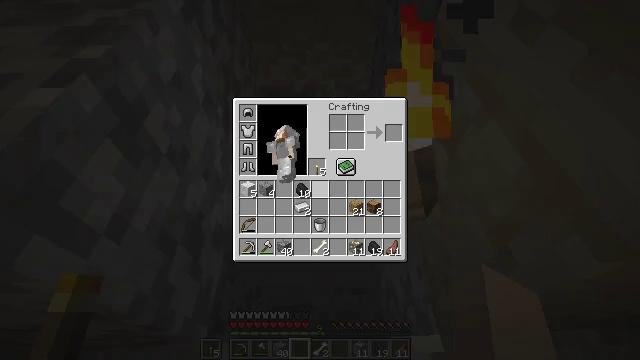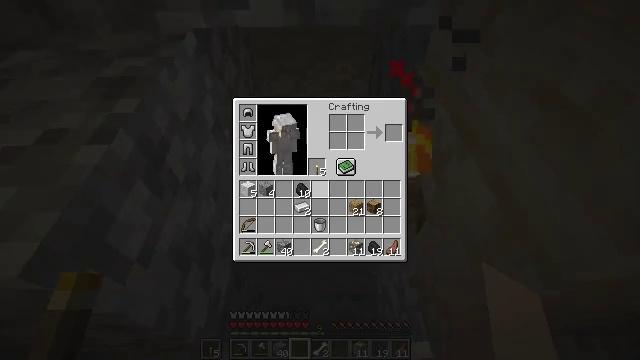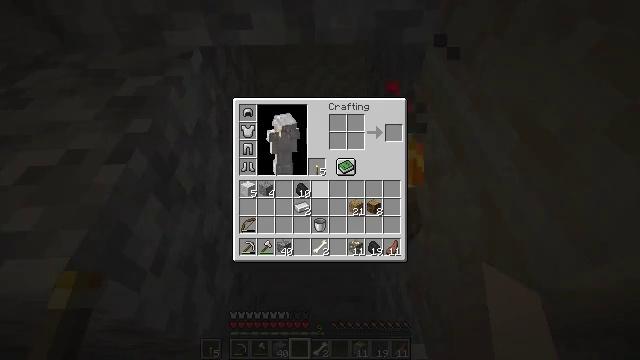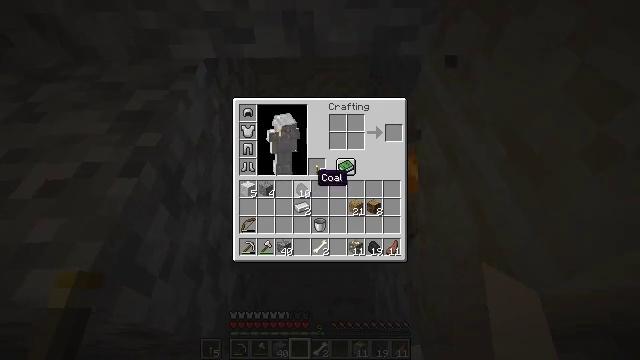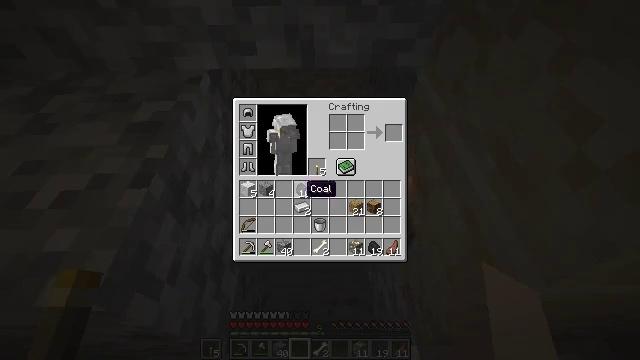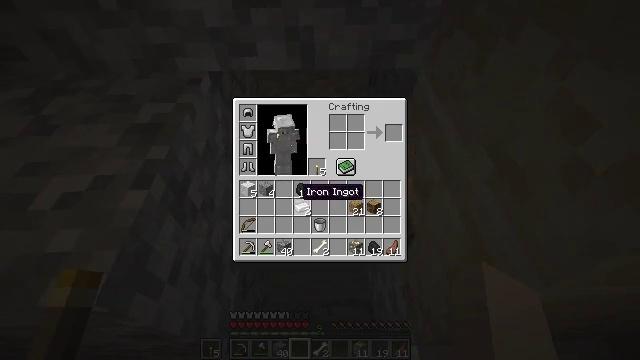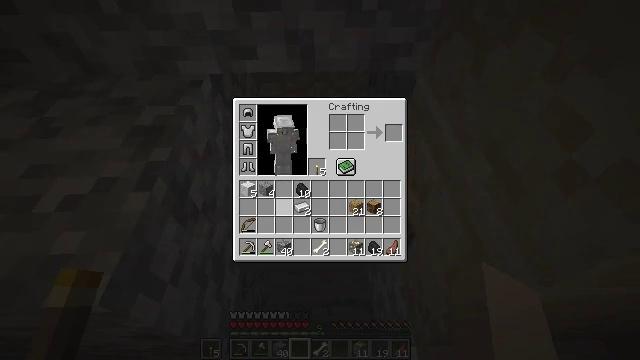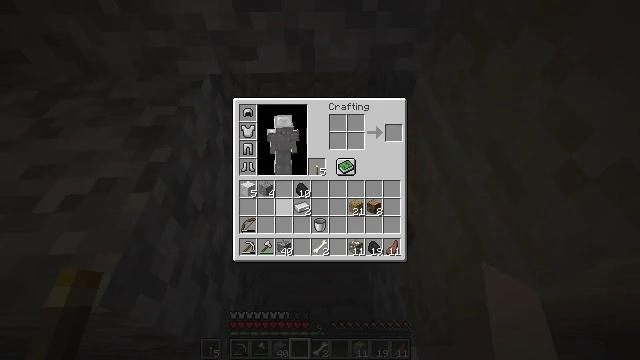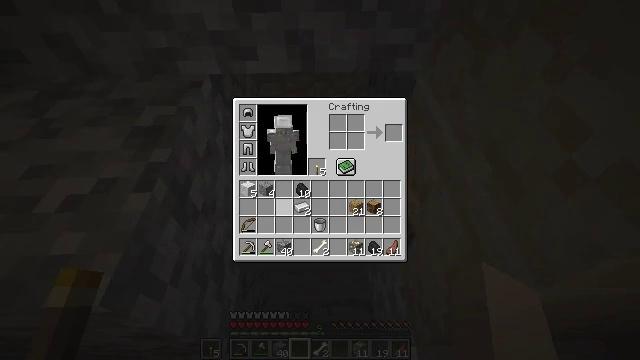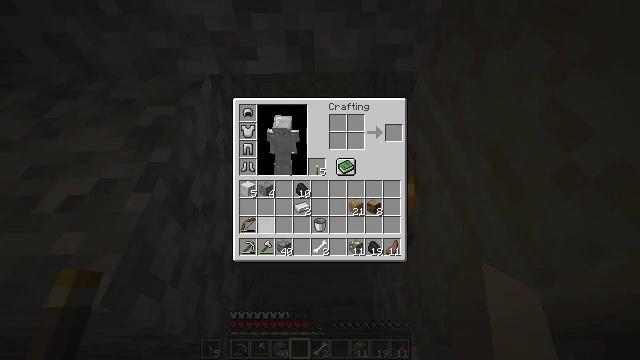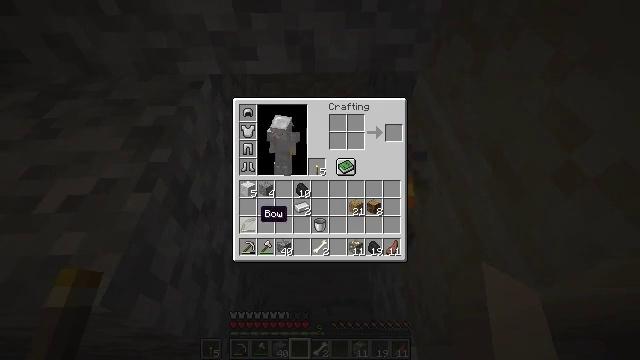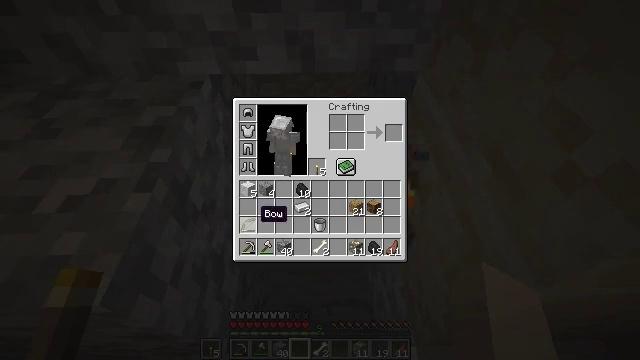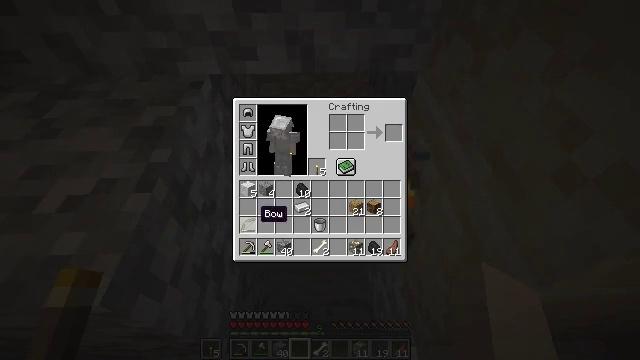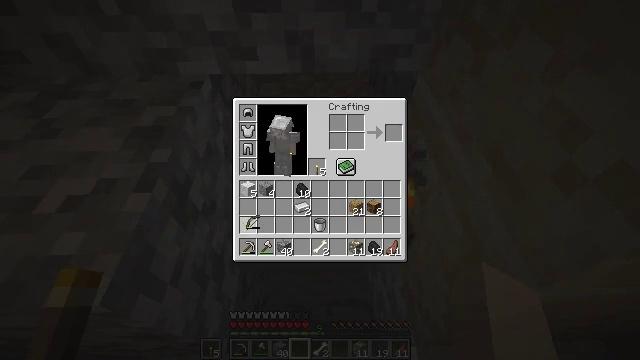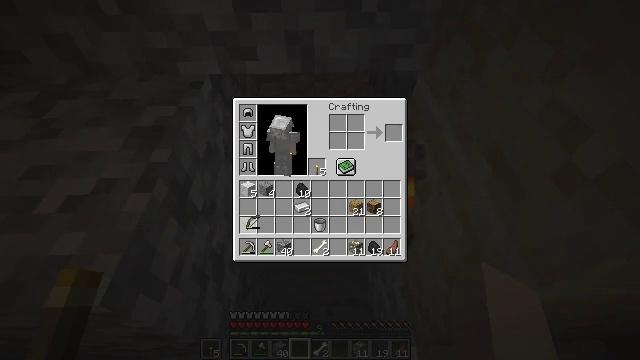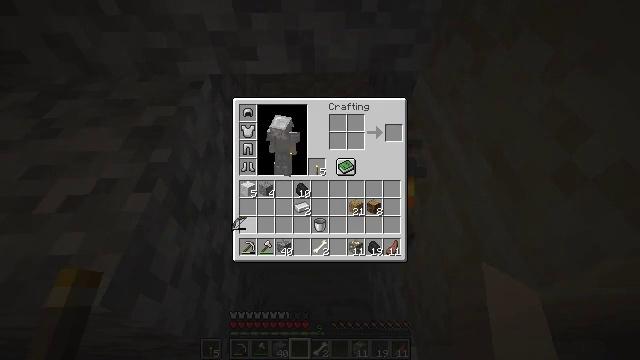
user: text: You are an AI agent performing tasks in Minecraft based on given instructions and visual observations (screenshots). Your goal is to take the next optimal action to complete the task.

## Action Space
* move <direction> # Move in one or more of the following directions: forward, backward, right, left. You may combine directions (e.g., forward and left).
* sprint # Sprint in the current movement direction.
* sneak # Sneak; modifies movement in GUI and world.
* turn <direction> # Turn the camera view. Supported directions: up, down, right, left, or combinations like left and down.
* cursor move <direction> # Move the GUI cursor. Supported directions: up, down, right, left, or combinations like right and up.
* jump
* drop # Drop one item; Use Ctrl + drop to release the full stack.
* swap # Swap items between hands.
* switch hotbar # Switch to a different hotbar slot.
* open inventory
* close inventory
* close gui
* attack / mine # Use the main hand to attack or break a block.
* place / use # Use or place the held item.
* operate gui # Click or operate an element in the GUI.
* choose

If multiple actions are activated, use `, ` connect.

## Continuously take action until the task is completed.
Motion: motion action
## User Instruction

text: Remove a bow from the inventory.
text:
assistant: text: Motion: open inventory
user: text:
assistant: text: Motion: open inventory
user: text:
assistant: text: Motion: cursor move left
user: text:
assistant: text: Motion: cursor move left and down
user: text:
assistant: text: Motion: no_op
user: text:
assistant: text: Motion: no_op
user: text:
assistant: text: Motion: no_op
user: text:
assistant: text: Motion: cursor move left and down
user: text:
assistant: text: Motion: cursor move left and down
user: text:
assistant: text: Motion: cursor move left
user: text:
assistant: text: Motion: no_op
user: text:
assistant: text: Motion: no_op
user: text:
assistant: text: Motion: operate gui
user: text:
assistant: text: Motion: operate gui
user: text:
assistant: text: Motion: cursor move left
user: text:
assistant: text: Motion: cursor move left and up
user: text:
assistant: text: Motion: cursor move left and up
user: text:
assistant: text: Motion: operate gui
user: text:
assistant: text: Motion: operate gui
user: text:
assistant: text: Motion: no_op
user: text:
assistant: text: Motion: cursor move right
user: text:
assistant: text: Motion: cursor move right
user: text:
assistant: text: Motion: cursor move right and down
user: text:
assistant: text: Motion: cursor move right
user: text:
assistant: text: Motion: no_op